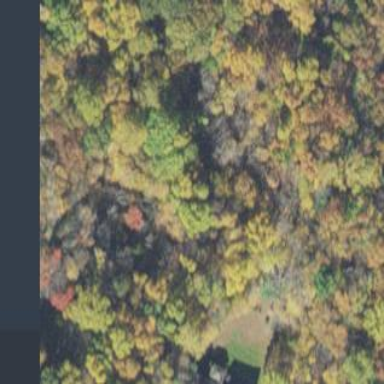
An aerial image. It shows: Existing Preserved Open Space in woodland area.